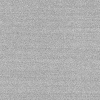
Atmospheric dust classification: dusty